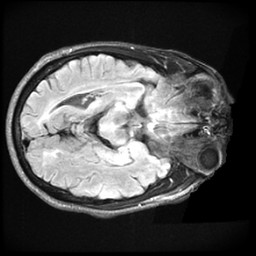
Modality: FLAIR
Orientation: axial
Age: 42
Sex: male
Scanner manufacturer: ge
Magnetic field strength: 3 T
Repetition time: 11 s
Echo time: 0.1497 s